Question: I have an issue when I'm using Runtime.exec with my Android device and just can't figure out why it happens...
Here is an example of the tests I did :
'''
public class MainActivity extends Activity {
@Override
public void onCreate(Bundle savedInstanceState) {
super.onCreate(savedInstanceState);
setContentView(R.layout.main);
Runtime runtime = Runtime.getRuntime();
for(int i=0; i< 20; i++){
Log.d("TESTEXEC", "EXEC Ndeg"+i+" : BEGIN");
try {
Process process = runtime.exec("/system/bin/ps");
process.getErrorStream().close();
process.getOutputStream().close();
process.getInputStream().close();
process.waitFor();
} catch (Throwable e) {
e.printStackTrace();
}
Log.d("TESTEXEC", "EXEC Ndeg"+i+" : END");
}
}
}
'''
So, basically, when this snippet works, it prints this :
'''
EXEC Ndeg0 : BEGIN
EXEC Ndeg0 : END
EXEC Ndeg1 : BEGIN
EXEC Ndeg1 : END
...
EXEC Ndeg19 : BEGIN
EXEC Ndeg19 : END
'''
But instead of that, sometimes (it looks like it's a bit random), it just prints
'''
EXEC Ndeg0 : BEGIN
'''
And everything locks...
The whole things seems to crash into the runtime.exec("..."), and the process.getErrorStream.close() is never called.
Another strange thing : The bug always occurs on the first exec.
Here is what I get with DDMS :

I also retrieved the /data/anr/traces.txt, but it's not really useful :
'''
----- pid 11489 at 2011-05-16 15:15:10 -----
Cmd line: com.testexec
DALVIK THREADS:
"main" prio=5 tid=1 NATIVE
| group="main" sCount=1 dsCount=0 s=N obj=0x4001d8d0 self=0xcca0
| sysTid=11489 nice=0 sched=0/0 cgrp=unknown handle=-<PHONE>
at java.lang.ProcessManager.exec(Native Method)
at java.lang.ProcessManager.exec(ProcessManager.java:224)
at java.lang.Runtime.exec(Runtime.java:196)
at java.lang.Runtime.exec(Runtime.java:285)
at java.lang.Runtime.exec(Runtime.java:218)
at com.testexec.MainActivity.onCreate(MainActivity.java:17)
at android.app.Instrumentation.callActivityOnCreate(Instrumentation.java:1047)
at android.app.ActivityThread.performLaunchActivity(ActivityThread.java:2629)
at android.app.ActivityThread.handleLaunchActivity(ActivityThread.java:2681)
at android.app.ActivityThread.access$2300(ActivityThread.java:125)
at android.app.ActivityThread$H.handleMessage(ActivityThread.java:2033)
at android.os.Handler.dispatchMessage(Handler.java:99)
at android.os.Looper.loop(Looper.java:123)
at android.app.ActivityThread.main(ActivityThread.java:4641)
at java.lang.reflect.Method.invokeNative(Native Method)
at java.lang.reflect.Method.invoke(Method.java:521)
at com.android.internal.os.ZygoteInit$MethodAndArgsCaller.run(ZygoteInit.java:858)
at com.android.internal.os.ZygoteInit.main(ZygoteInit.java:616)
at dalvik.system.NativeStart.main(Native Method)
"java.lang.ProcessManager" daemon prio=5 tid=8 NATIVE
| group="main" sCount=1 dsCount=0 s=N obj=0x460969f0 self=0x240f58
| sysTid=11496 nice=0 sched=0/0 cgrp=unknown handle=<PHONE>
at java.lang.ProcessManager.watchChildren(Native Method)
at java.lang.ProcessManager$1.run(ProcessManager.java:87)
"Binder Thread #2" prio=5 tid=7 NATIVE
| group="main" sCount=1 dsCount=0 s=N obj=0x460895a0 self=0x1248e0
| sysTid=11495 nice=0 sched=0/0 cgrp=unknown handle=<PHONE>
at dalvik.system.NativeStart.run(Native Method)
"Binder Thread #1" prio=5 tid=6 NATIVE
| group="main" sCount=1 dsCount=0 s=N obj=0x46086cf8 self=0x143480
| sysTid=11494 nice=0 sched=0/0 cgrp=unknown handle=<PHONE>
at dalvik.system.NativeStart.run(Native Method)
"Compiler" daemon prio=5 tid=5 VMWAIT
| group="system" sCount=1 dsCount=0 s=N obj=0x46084558 self=0x144560
| sysTid=11493 nice=0 sched=0/0 cgrp=unknown handle=<PHONE>
at dalvik.system.NativeStart.run(Native Method)
"JDWP" daemon prio=5 tid=4 VMWAIT
| group="system" sCount=1 dsCount=0 s=N obj=0x460842a0 self=0x12dc10
| sysTid=11492 nice=0 sched=0/0 cgrp=unknown handle=<PHONE>
at dalvik.system.NativeStart.run(Native Method)
"Signal Catcher" daemon prio=5 tid=3 RUNNABLE
| group="system" sCount=0 dsCount=0 s=N obj=0x460841e8 self=0x124d00
| sysTid=11491 nice=0 sched=0/0 cgrp=unknown handle=<PHONE>
at dalvik.system.NativeStart.run(Native Method)
"HeapWorker" daemon prio=5 tid=2 VMWAIT
| group="system" sCount=1 dsCount=0 s=N obj=0x441e2ee8 self=0x11fdd8
| sysTid=11490 nice=0 sched=0/0 cgrp=unknown handle=<PHONE>
at dalvik.system.NativeStart.run(Native Method)
----- end 11489 -----
'''
I'm kinda desesperate right now, so if anyone has an idea, I'd really appreciate it.
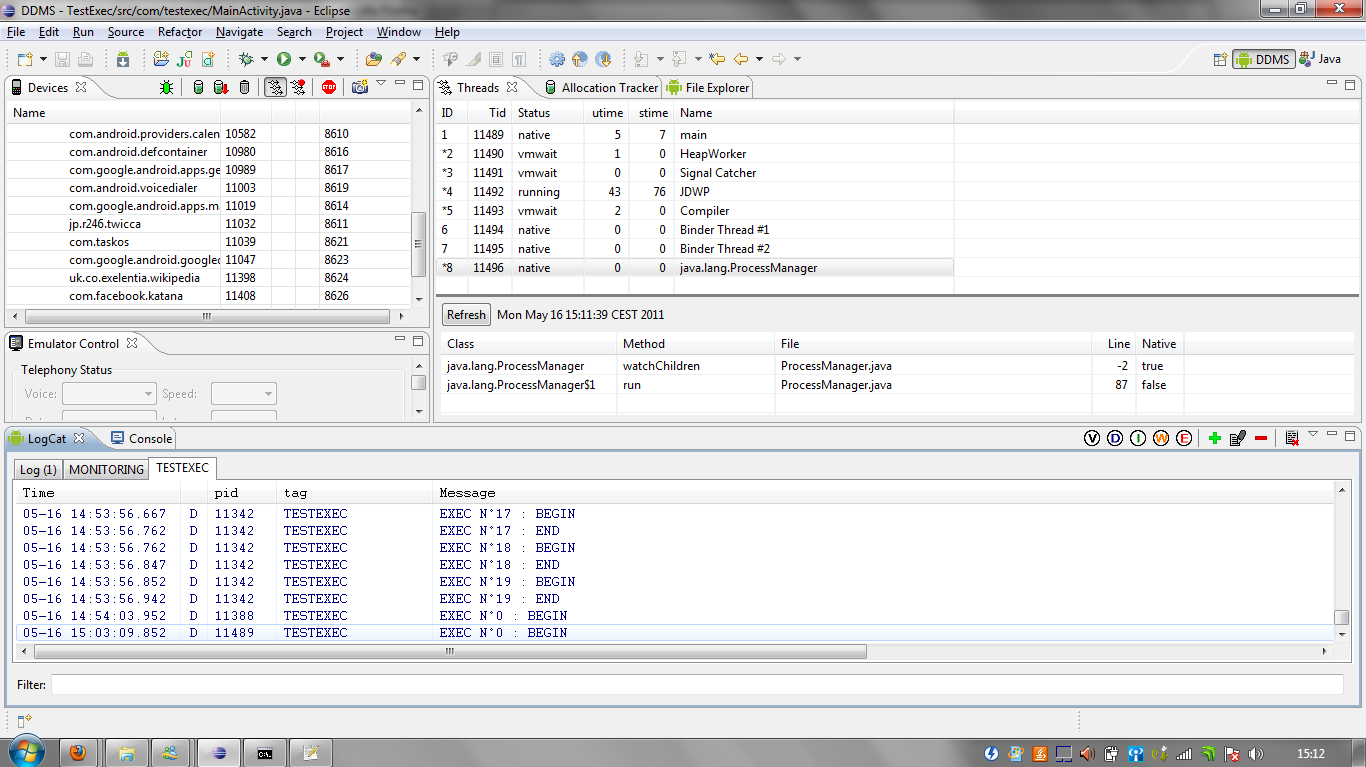
Answer: That's most likely the bug fixed in this <URL> because somebody tried to malloc.